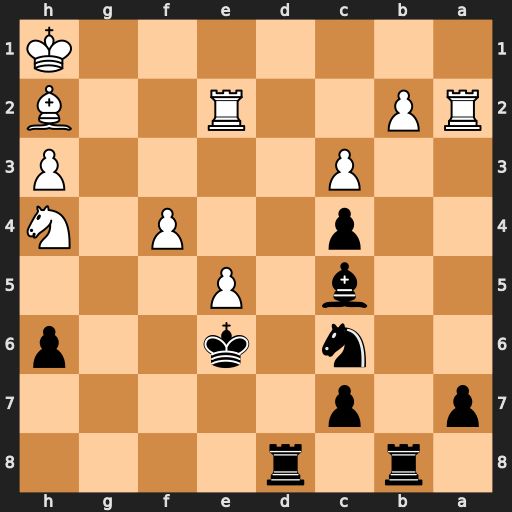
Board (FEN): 1r1r4/p1p5/2n1k2p/2b1P3/2p2P1N/2P4P/RP2R2B/7K
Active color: b
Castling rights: -
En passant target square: -
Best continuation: Rd1+ Kg2 Rg8+ Bg3 Rg1+